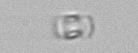
Label: Skeletonema